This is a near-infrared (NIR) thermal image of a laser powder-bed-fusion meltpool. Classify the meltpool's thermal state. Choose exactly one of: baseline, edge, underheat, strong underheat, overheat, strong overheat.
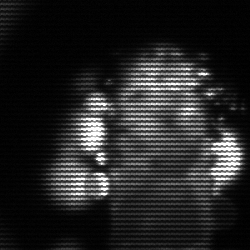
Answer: strong underheat